Question: I have the following code for my UISearchBar:
'''
UISearchBar * searchBar = [[UISearchBar alloc] initWithFrame:CGRectMake(0, 0, 300, 44)];
searchBar.placeholder = @"Search for a tag";
searchBar.delegate = self;
'''
The result is as follows:

I'd like to change the white background to a clear color. How do I do this? Basically I want the .
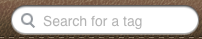
Answer: Make transparent Image, and use that image with below code.
'''
[search setSearchFieldBackgroundImage:[UIImage imageNamed:@"bg_search.png"] forState:UIControlStateNormal];
'''